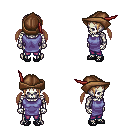
a pixel art fantasy rpg character, male body template, skeleton, chain tabard jacket, magenta pants, light blonde twin-tailed hairstyle, leather cap, ghillies, four views (front, back, left, right), 2x2 character sprite sheet, small pixel art, hard edges, no anti-aliasing